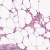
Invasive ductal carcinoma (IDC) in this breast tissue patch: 1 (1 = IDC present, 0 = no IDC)